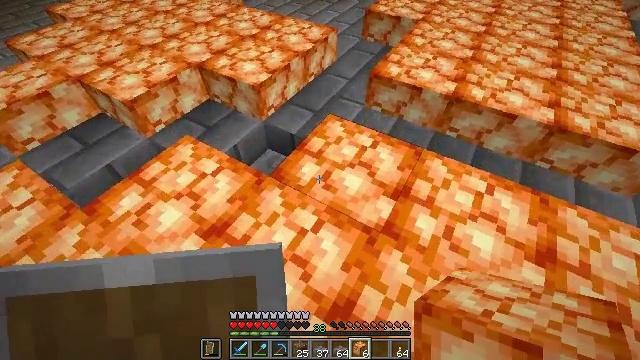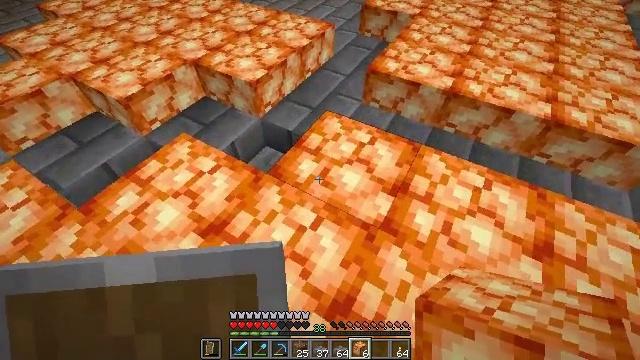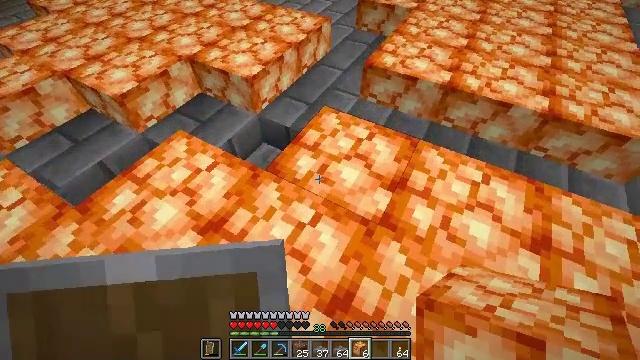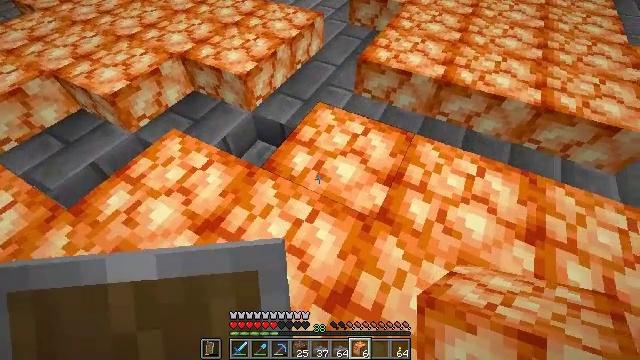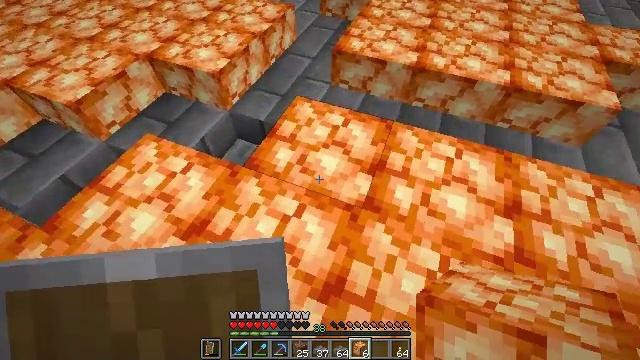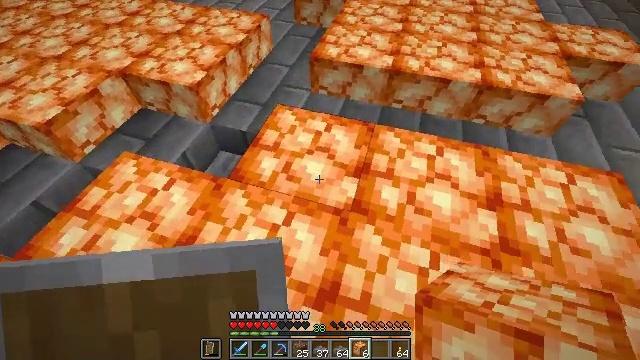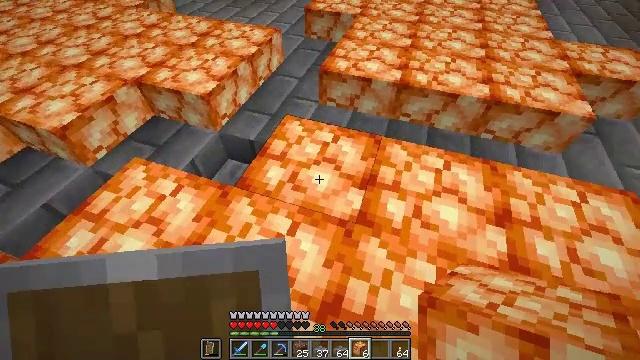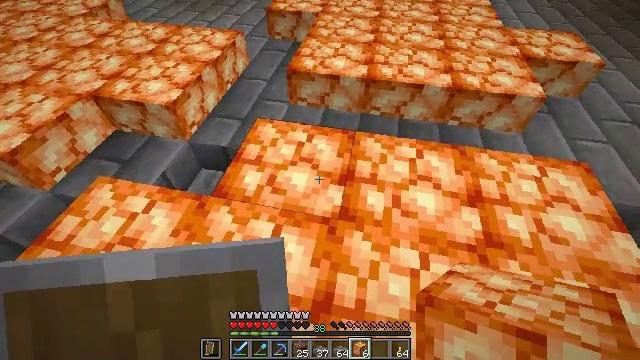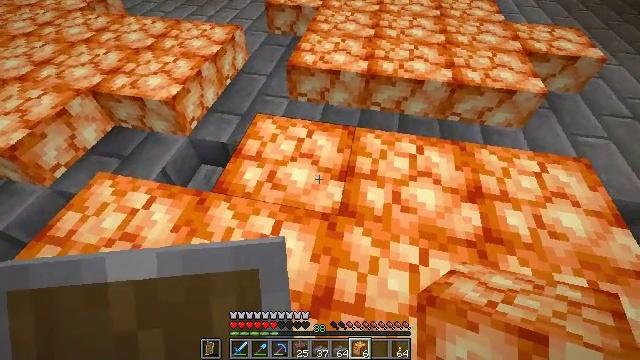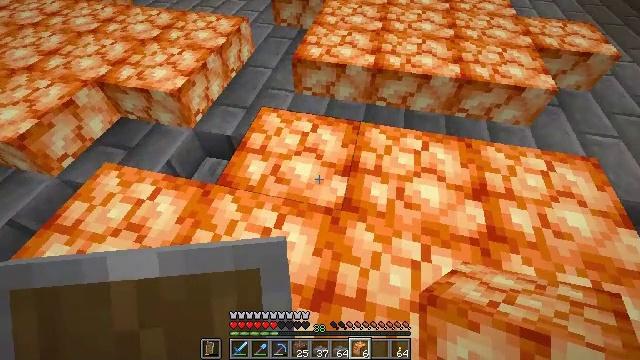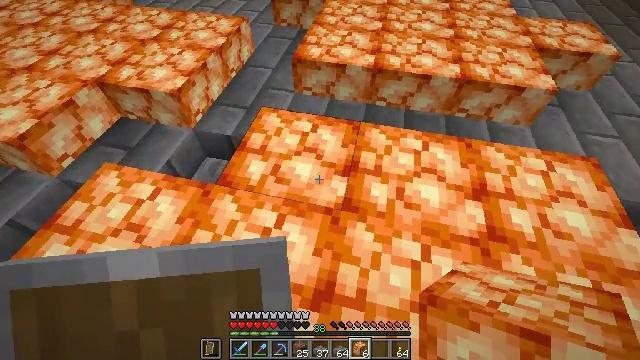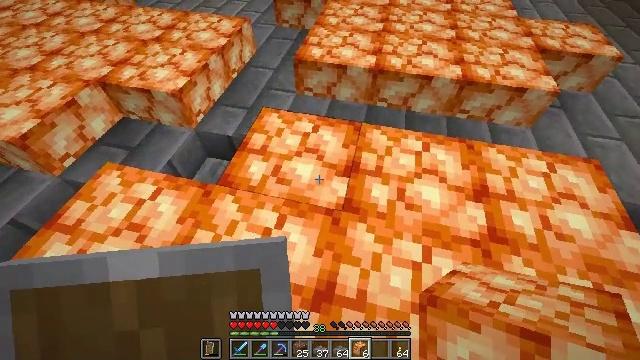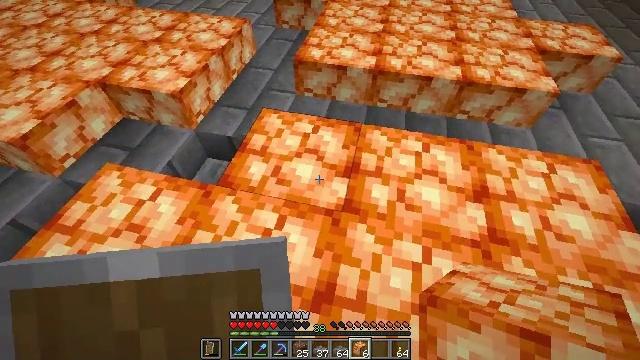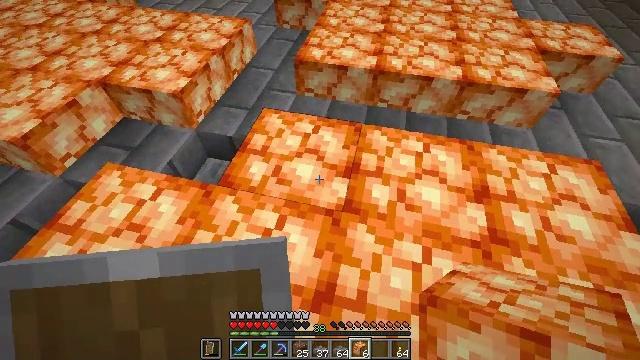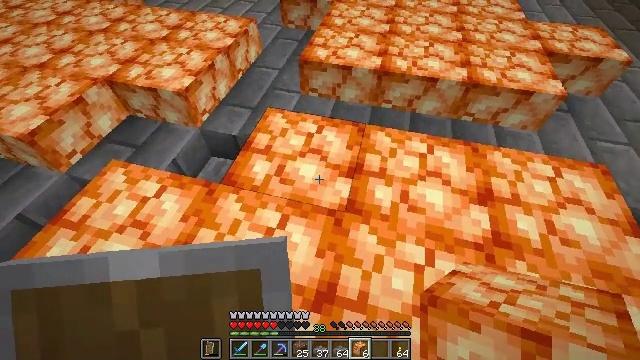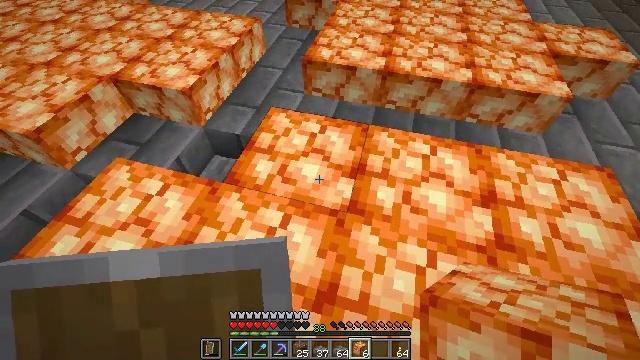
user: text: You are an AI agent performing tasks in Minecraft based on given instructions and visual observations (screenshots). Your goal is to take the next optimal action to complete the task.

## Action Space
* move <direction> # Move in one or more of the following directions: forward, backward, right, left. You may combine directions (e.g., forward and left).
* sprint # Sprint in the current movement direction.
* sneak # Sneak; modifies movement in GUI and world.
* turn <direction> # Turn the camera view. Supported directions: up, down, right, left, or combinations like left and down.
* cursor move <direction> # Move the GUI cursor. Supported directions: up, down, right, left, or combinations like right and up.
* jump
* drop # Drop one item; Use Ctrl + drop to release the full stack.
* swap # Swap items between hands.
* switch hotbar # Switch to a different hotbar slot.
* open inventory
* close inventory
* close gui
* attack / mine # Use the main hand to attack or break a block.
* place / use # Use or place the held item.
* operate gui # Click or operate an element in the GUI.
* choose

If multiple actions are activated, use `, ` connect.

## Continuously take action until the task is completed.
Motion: motion action
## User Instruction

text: Collect the shroomlight block.
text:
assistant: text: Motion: no_op
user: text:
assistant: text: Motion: no_op
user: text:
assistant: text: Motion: turn right
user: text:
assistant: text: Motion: turn right and down
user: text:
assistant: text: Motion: turn right and up
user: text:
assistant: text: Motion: turn left and up
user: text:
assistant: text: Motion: turn right
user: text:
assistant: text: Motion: no_op
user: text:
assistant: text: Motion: turn left and down
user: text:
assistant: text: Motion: no_op
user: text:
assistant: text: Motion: no_op
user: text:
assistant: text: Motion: no_op
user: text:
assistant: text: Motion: no_op
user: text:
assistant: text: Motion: turn left
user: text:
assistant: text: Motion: no_op
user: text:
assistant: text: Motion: no_op
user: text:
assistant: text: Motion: no_op
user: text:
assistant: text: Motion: no_op
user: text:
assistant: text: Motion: no_op
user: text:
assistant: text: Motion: no_op
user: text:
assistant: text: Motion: no_op
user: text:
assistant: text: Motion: no_op
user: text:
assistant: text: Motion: no_op
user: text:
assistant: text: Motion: no_op
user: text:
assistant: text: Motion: no_op
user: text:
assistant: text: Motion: no_op
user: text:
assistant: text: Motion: no_op
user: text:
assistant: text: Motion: no_op
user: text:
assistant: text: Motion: no_op
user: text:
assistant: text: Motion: no_op